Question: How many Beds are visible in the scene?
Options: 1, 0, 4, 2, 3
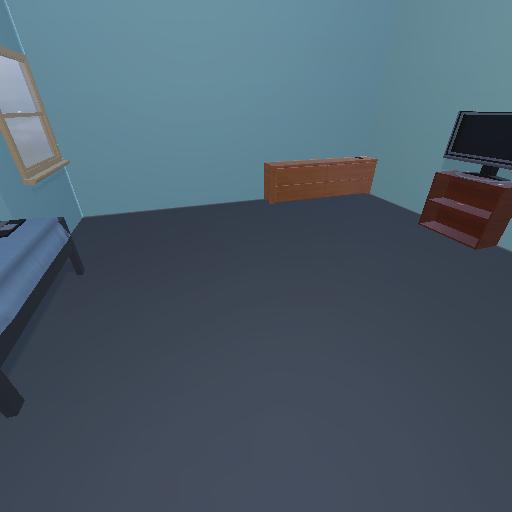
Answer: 1